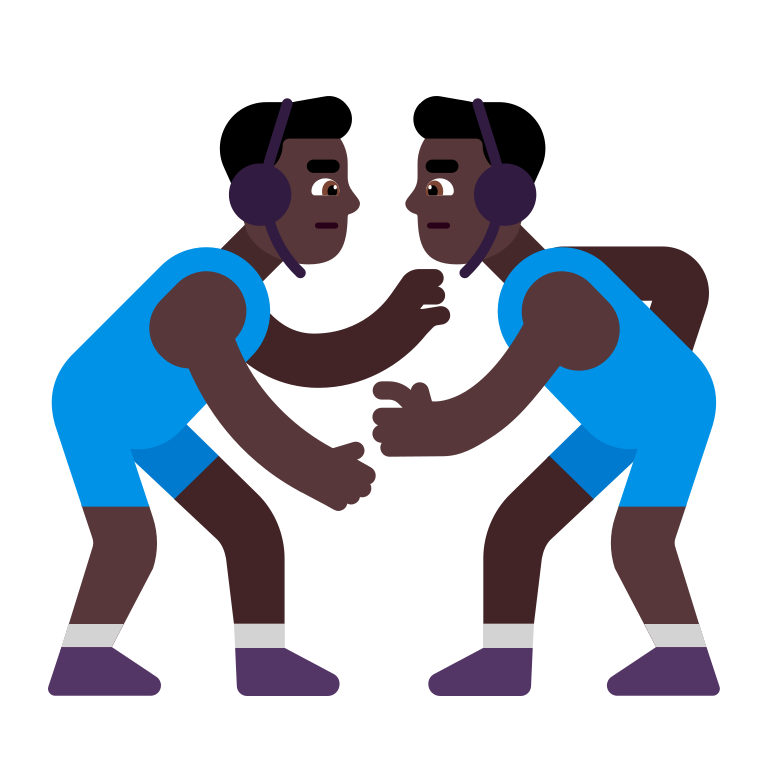
man wrestling flat dark